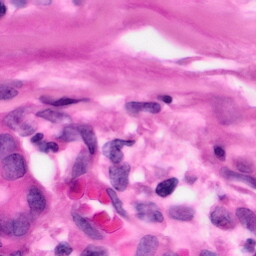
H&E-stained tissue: Pancreatic